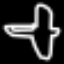
Label: airplane